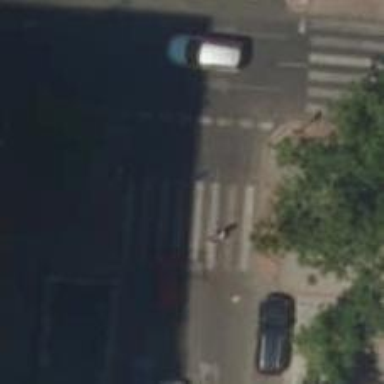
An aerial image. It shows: Zebra crossing on the road.